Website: slack
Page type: billing-address
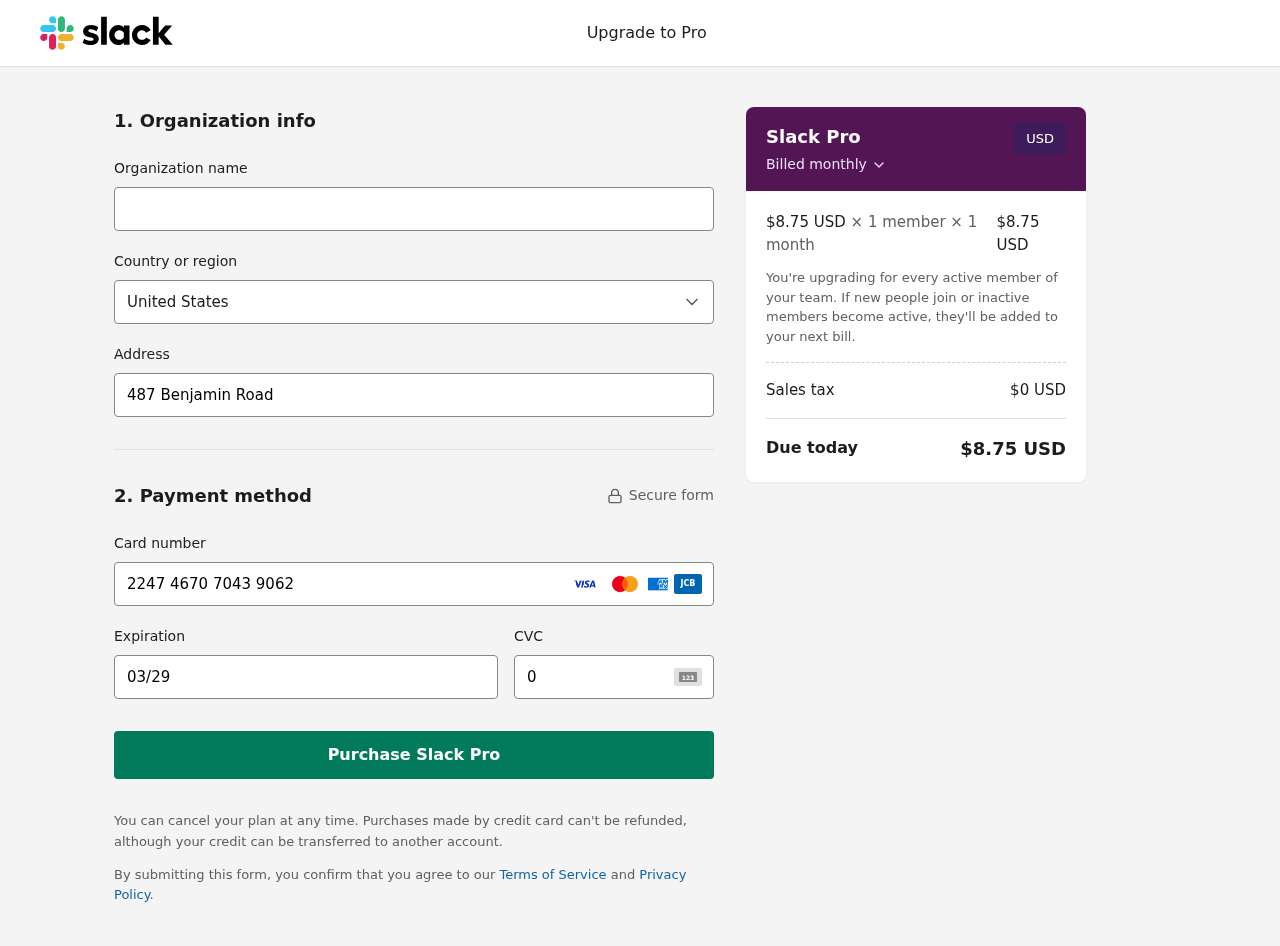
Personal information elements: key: PII_CARD_CVV
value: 075
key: PII_CARD_EXPIRY
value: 03/29
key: PII_CARD_NUMBER
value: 2247 4670 7043 9062
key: PII_COUNTRY
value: United States
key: PII_STREET
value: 487 Benjamin Road
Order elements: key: ORDER_PRICE_PER_MEMBER
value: $8.75 USD
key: ORDER_MEMBER_COUNT
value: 1
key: ORDER_MONTH_COUNT
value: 1
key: ORDER_SUBTOTAL
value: $8.75 USD
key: ORDER_TAX
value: $0
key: ORDER_TOTAL
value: $8.75 USD